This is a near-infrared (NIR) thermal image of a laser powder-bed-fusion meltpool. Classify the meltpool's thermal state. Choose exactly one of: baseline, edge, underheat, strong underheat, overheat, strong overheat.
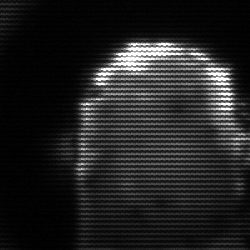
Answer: baseline